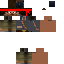
A male human skin with dark skin, wearing brown long hair dressed in a red hoodie and brown pants, featuring a closed mouth.